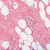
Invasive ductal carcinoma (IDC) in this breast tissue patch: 0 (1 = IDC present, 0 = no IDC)